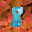
Label: 8